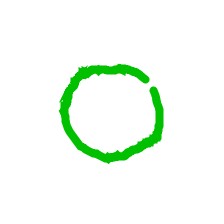
Shape: circle